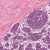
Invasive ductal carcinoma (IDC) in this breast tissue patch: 0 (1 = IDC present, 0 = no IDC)